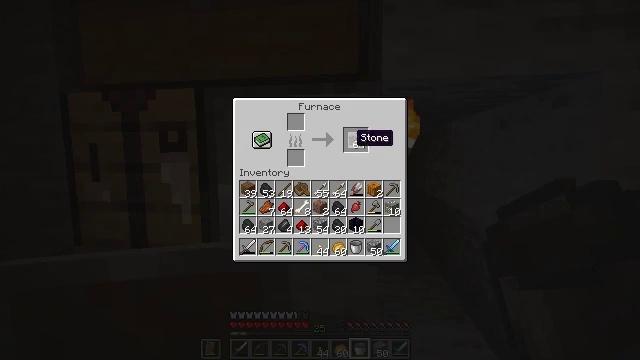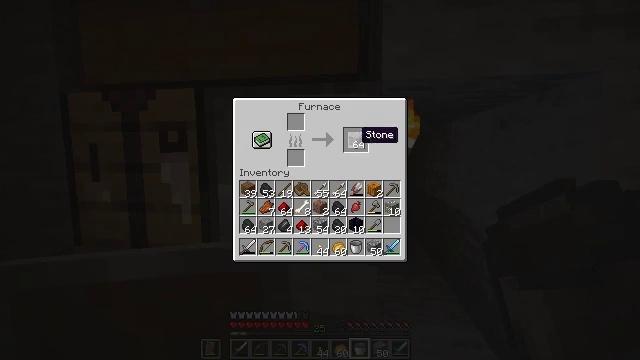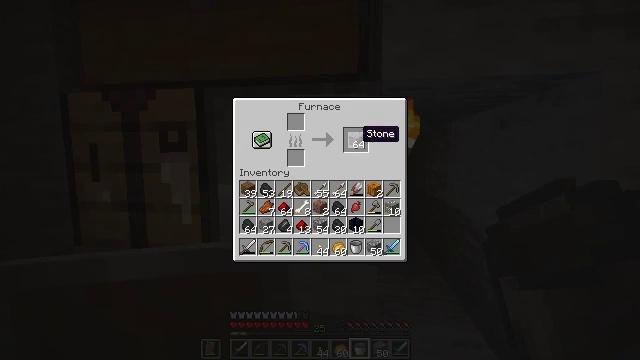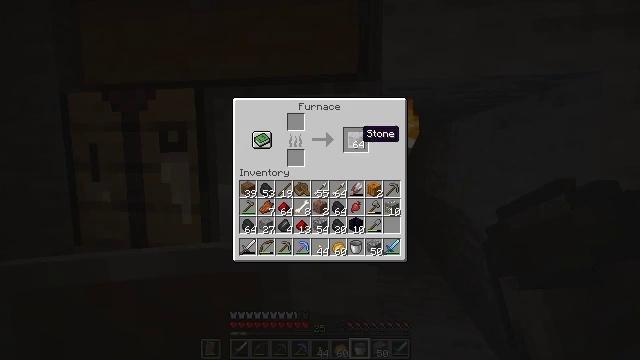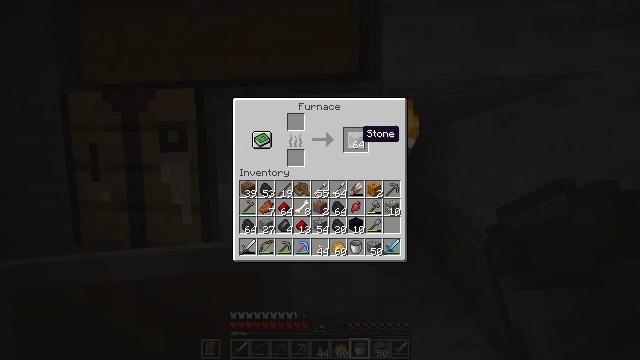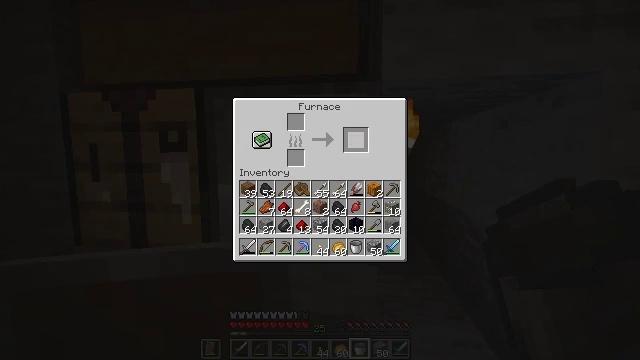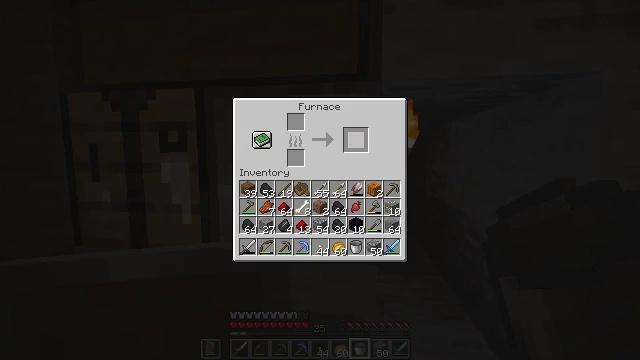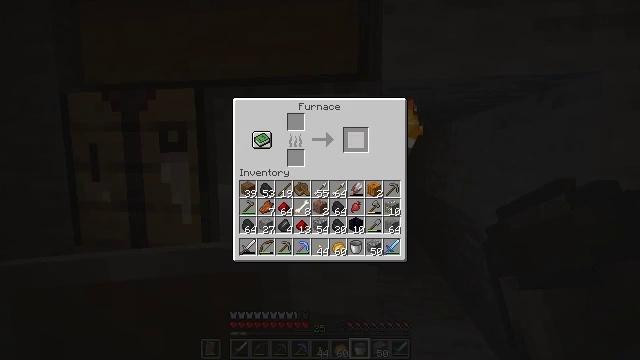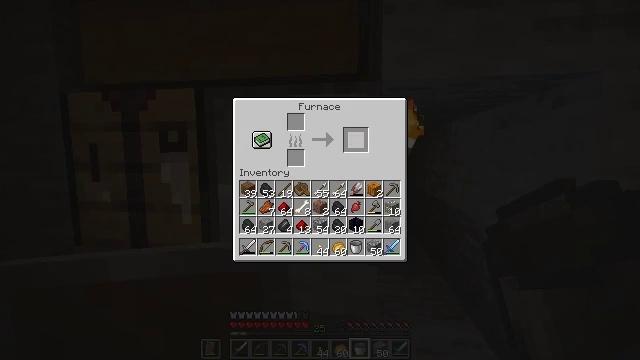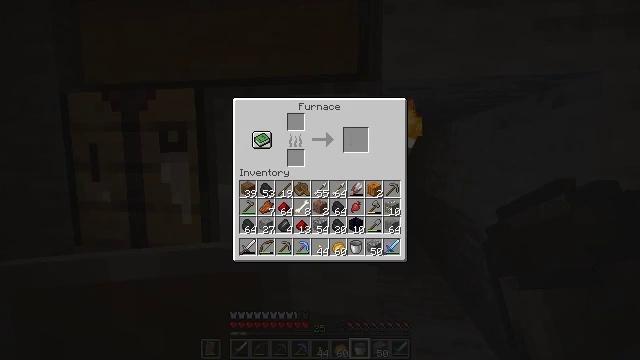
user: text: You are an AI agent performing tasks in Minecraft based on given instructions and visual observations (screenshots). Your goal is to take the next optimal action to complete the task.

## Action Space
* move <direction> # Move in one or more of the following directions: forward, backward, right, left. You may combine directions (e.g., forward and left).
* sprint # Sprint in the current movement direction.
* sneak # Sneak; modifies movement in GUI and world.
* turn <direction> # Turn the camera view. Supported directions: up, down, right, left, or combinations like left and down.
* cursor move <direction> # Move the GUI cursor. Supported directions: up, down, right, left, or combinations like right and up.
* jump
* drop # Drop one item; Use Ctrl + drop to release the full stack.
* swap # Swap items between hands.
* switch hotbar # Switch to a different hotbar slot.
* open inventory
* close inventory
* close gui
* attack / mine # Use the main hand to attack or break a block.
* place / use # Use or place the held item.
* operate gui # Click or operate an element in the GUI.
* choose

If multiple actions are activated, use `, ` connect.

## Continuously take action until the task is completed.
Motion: motion action
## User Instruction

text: Turn cobblestone into stone in the furnace.
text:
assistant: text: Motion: sneak
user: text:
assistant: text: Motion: sneak
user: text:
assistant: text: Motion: sneak
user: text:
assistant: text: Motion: sneak
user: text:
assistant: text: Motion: sneak, operate gui
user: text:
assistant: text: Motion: sneak, operate gui
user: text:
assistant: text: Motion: sneak
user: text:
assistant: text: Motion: sneak
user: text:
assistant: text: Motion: sneak, cursor move left and down
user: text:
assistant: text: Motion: sneak